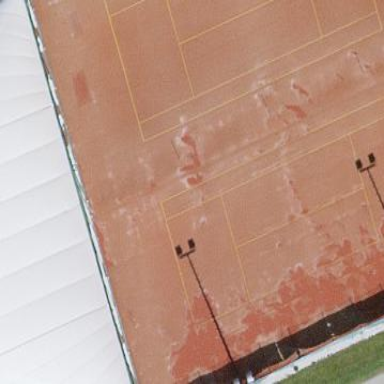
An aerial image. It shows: Tennis court on pitch.